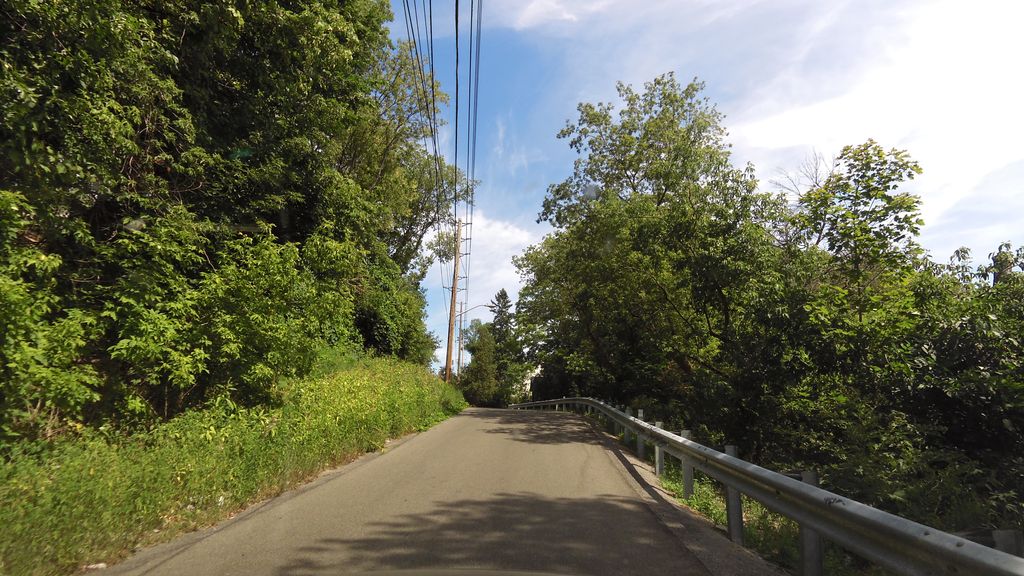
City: toronto